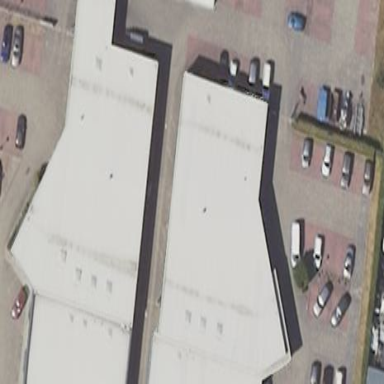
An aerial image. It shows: Retail building that houses car shop.